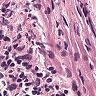
Metastatic tissue present: no